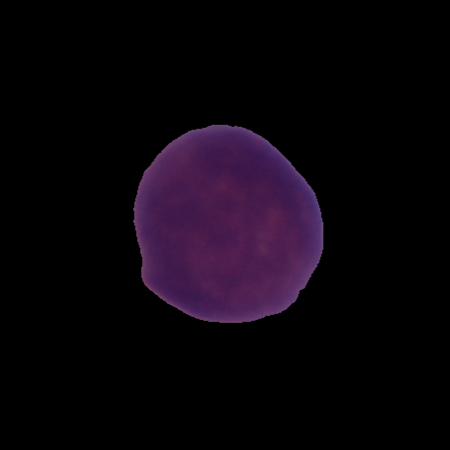
Label: cancer